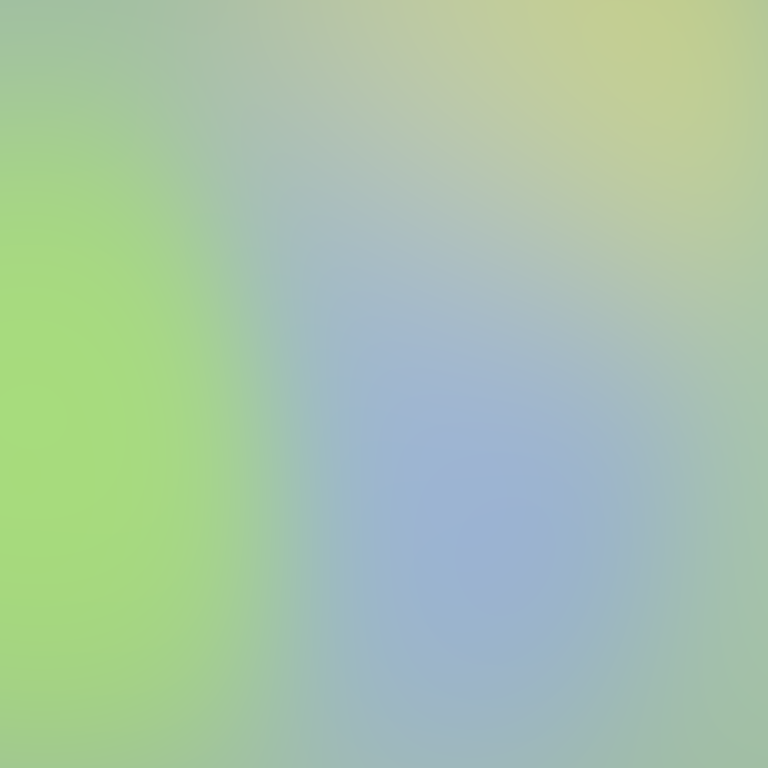
Abstract light effect, smooth blend from soft green to gentle blue, calm atmosphere, diffuse glow, no room, no furniture, no objects.